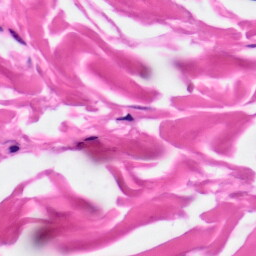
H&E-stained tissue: Skin